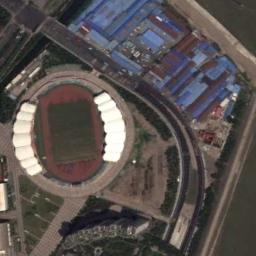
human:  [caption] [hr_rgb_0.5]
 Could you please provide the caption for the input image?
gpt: This stadium has a row of white signs on each side .

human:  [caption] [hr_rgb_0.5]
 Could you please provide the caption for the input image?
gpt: A lot of  buildings are next to the stadium .

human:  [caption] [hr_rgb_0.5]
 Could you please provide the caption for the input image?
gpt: The circular stadium is surrounded by roads and residential areas .

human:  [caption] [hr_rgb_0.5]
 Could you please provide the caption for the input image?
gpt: The stadium is on the grass next to some buildings and trees .

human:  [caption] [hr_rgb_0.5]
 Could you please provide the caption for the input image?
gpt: There are some blue buildings beside the stadium .